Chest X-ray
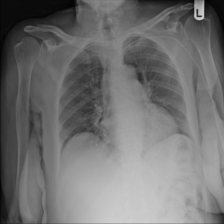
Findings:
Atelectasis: negative
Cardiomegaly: negative
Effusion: negative
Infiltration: positive
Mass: negative
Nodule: negative
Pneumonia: negative
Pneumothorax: negative
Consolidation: negative
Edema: negative
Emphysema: negative
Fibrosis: negative
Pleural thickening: negative
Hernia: negative